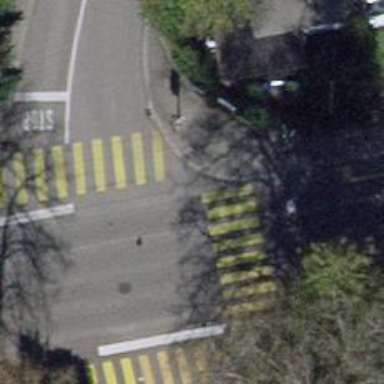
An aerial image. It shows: Crossing with traffic signals.